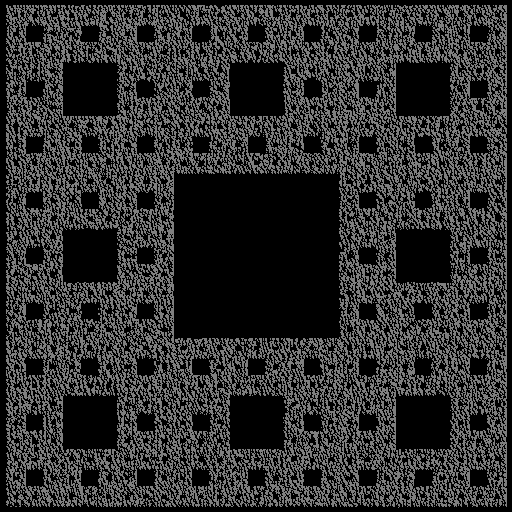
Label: sierpinski_carpet